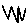
Label: zigzag